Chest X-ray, AP view. Patient: 34 years old, sex M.
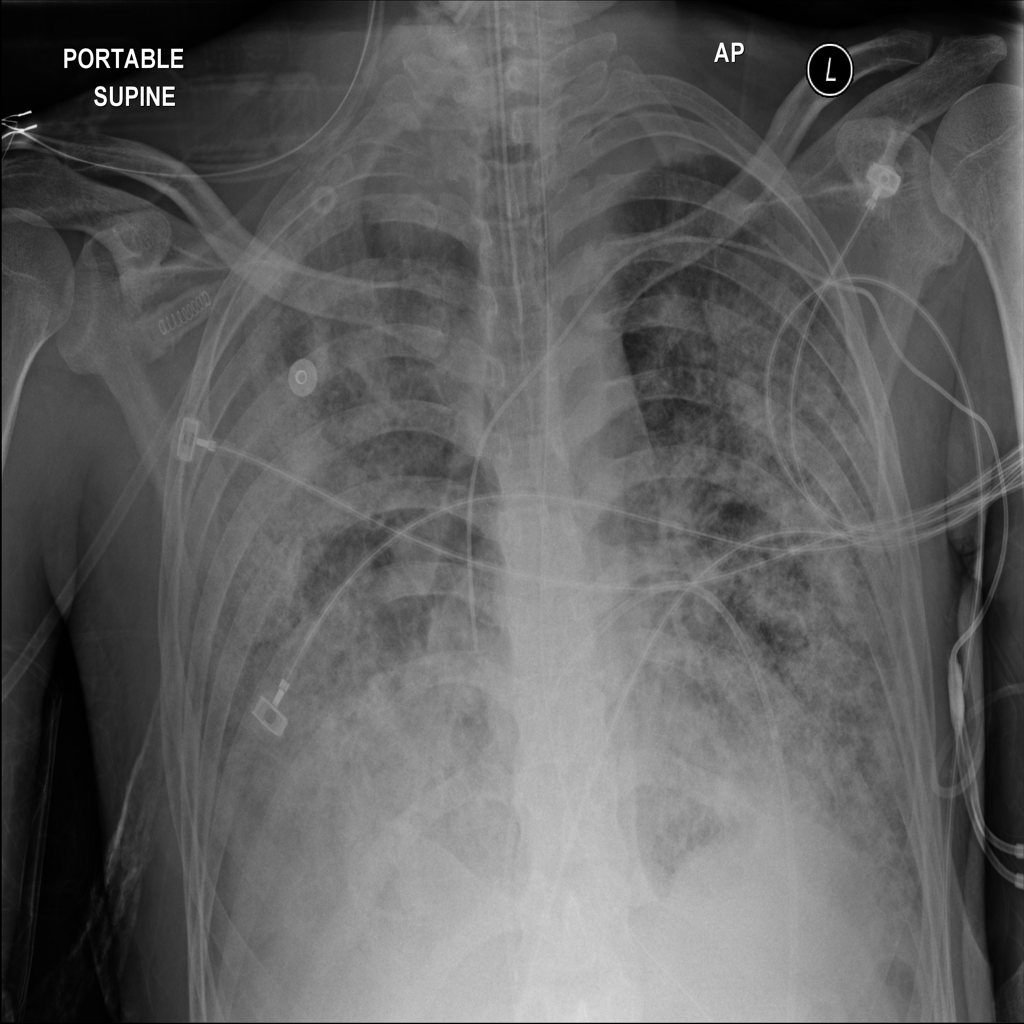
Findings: Consolidation, Infiltration, Mass, Nodule